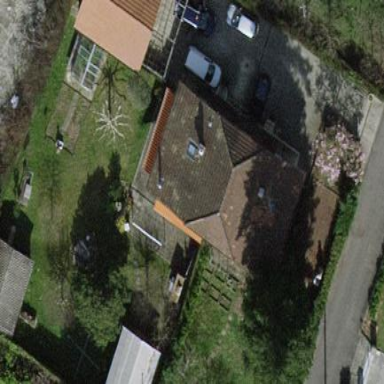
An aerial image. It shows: Garden enclosed by fence.